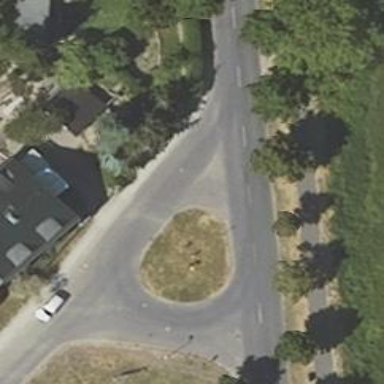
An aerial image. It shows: Tertiary road.